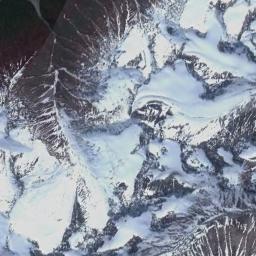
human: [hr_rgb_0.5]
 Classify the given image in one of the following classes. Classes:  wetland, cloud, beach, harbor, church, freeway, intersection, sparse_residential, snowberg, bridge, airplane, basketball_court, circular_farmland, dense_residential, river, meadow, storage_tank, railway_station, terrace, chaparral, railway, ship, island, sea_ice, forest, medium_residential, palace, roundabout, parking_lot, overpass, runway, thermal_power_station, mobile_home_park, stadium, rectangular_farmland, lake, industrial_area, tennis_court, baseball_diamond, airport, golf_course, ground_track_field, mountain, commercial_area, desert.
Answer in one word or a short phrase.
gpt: snowberg